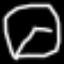
Label: clock